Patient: sex M, age 81
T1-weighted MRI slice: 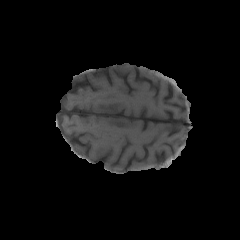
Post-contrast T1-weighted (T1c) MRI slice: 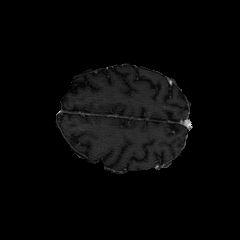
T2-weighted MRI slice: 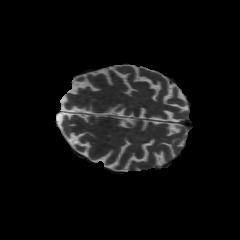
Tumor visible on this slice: no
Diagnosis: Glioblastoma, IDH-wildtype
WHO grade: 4